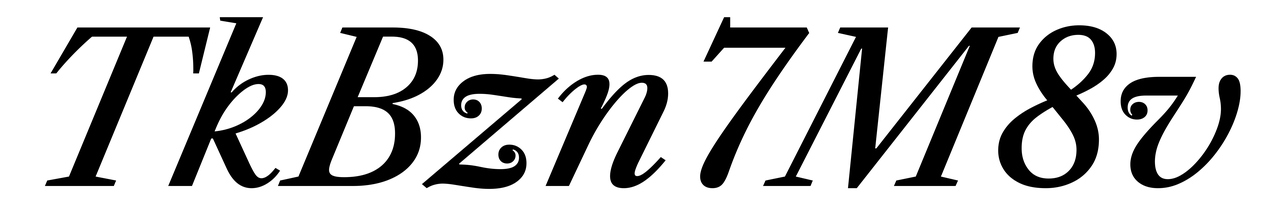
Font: LibreCaslonText-Italic_Medium_Italic